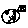
Label: smiley face